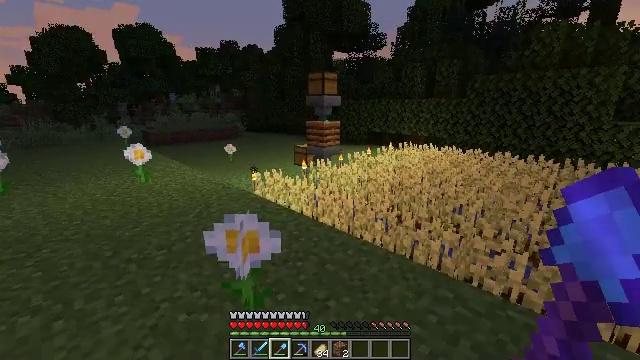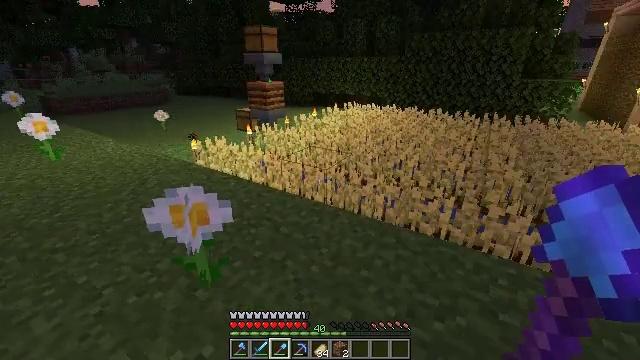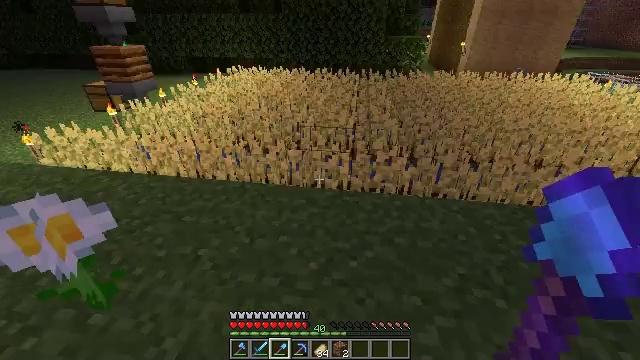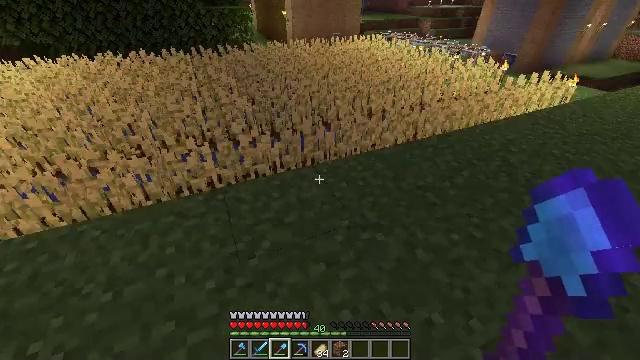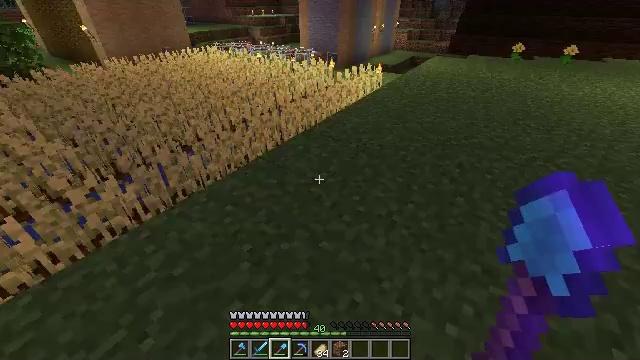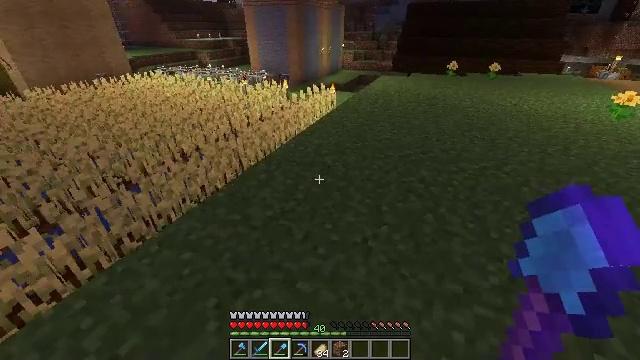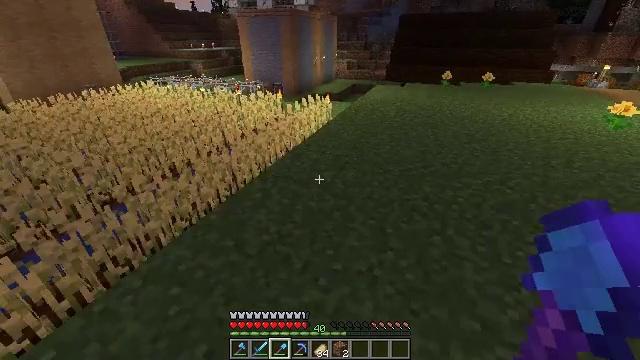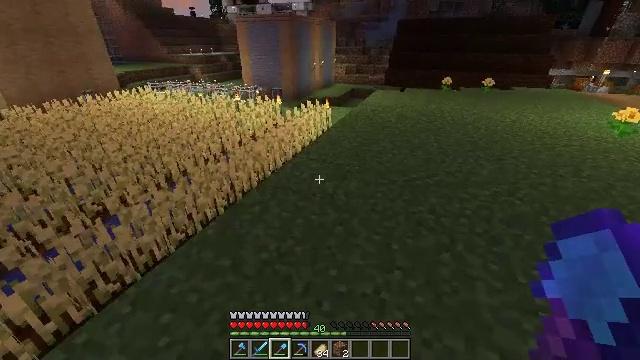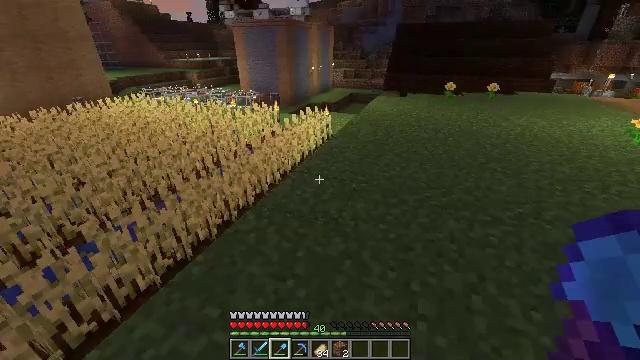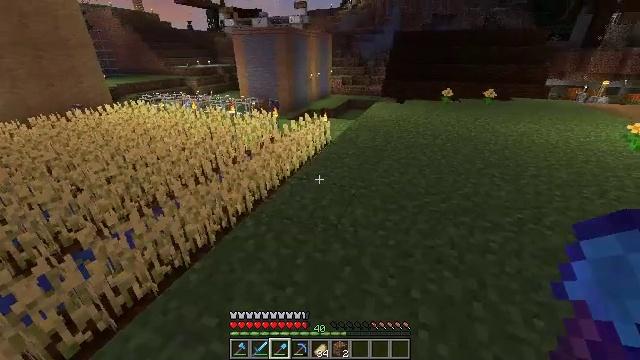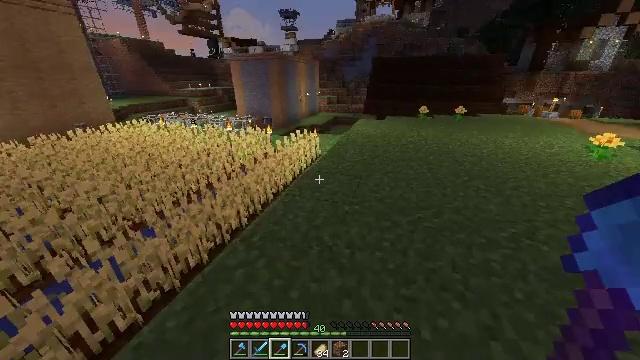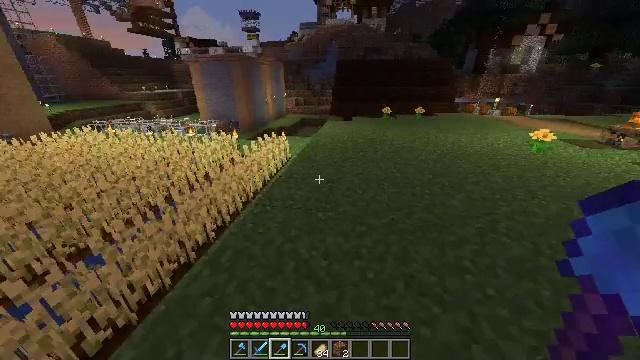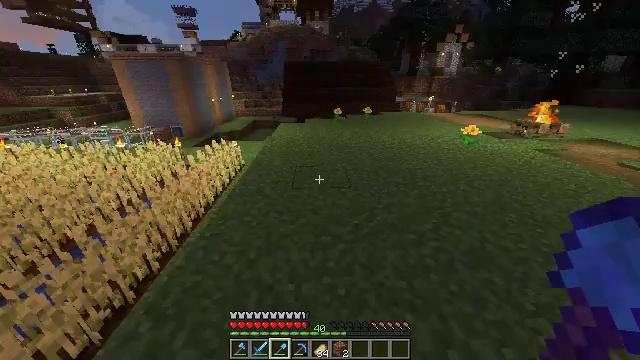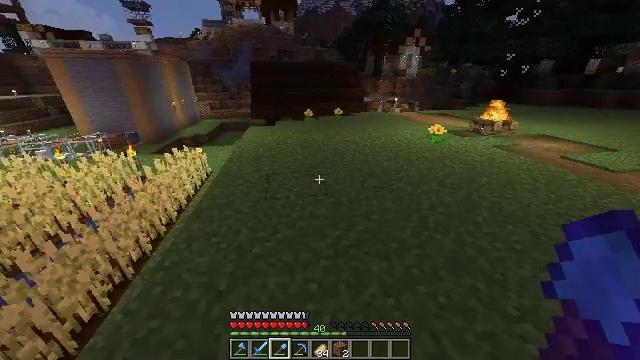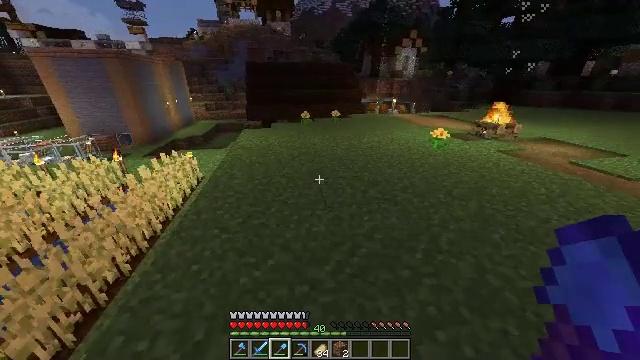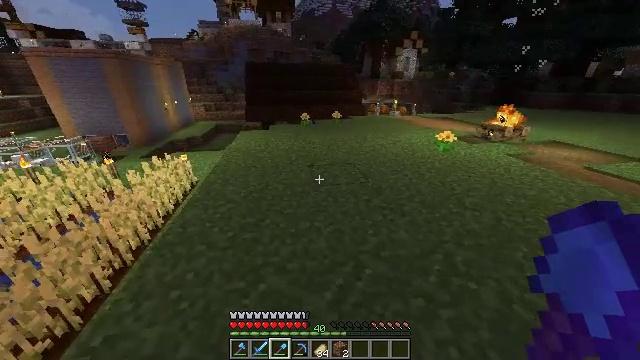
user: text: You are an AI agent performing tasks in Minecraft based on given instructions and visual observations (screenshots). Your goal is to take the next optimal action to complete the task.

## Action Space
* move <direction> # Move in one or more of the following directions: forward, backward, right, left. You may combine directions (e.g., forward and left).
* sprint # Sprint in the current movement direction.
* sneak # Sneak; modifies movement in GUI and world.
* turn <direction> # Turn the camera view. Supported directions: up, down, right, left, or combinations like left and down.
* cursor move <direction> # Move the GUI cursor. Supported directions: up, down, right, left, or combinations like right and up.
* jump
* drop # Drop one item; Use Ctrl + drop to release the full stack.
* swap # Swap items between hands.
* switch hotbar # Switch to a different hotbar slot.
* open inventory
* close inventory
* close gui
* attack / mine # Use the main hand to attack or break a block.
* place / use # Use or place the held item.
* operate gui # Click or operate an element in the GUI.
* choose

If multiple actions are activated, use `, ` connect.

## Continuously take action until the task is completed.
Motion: motion action
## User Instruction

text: Harvest wheat from the field.
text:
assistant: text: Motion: turn right and down
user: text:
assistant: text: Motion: move forward, turn right and down
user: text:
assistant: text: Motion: move forward, turn right and down
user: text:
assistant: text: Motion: move forward, turn right and up
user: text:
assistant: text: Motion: move forward, turn right and up
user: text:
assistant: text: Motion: move forward, turn right and up
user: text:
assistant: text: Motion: move forward
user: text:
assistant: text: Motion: move forward, sprint
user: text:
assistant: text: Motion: move forward, sprint, turn up
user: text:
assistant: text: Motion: move forward, sprint, turn right and up
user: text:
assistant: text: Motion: move forward, turn right
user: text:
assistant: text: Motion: move forward, sprint, turn right
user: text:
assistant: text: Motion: move forward, sprint, turn right
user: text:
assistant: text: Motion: move forward, sprint
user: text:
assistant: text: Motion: move forward, sprint
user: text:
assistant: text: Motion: move forward, sprint
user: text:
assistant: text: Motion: move forward, turn left
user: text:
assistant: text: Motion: move forward, turn left and down, jump
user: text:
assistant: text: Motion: move forward, turn left and down, jump
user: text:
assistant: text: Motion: move forward, turn left and down, jump
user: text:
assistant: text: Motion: move forward, turn left, jump
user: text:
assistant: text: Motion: move forward, turn left, jump
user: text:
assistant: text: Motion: move forward, jump
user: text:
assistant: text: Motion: move forward, jump
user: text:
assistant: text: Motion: move forward, jump
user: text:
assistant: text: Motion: move forward, turn left, jump
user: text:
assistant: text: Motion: move forward, sprint, turn left, jump
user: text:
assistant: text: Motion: move forward, sprint, turn left, jump
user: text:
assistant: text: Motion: move forward, sprint, turn left, jump
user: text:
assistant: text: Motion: move forward, sprint, turn left, jump